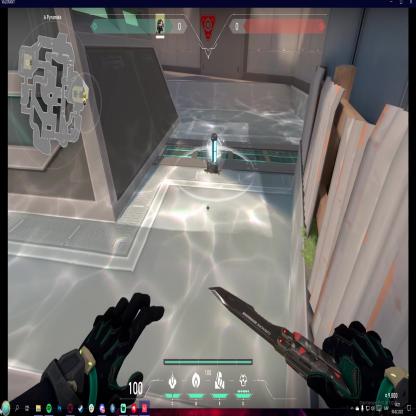
Label: planted spike